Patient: sex F, age 61
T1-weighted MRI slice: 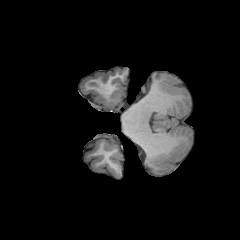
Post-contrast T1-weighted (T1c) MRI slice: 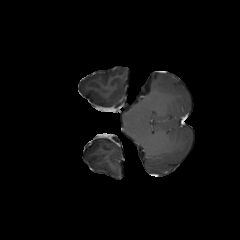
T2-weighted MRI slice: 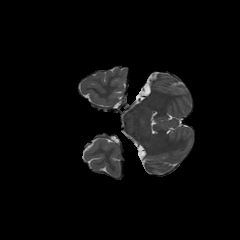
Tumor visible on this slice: no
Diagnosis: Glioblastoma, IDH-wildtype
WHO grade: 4